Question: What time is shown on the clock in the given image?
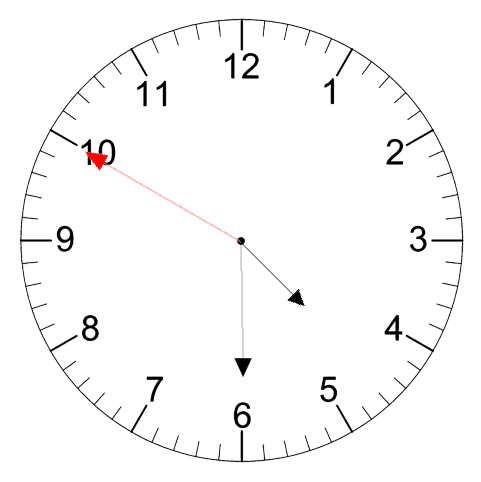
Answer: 04:29:50